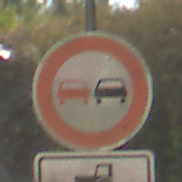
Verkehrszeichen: Ueberholverbot
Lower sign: SonstigeOderMehrspurigeFahrzeuge1
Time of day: MorningAfternoon
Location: Outdoor (Nature)
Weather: PartlyCloudy
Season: NotSpecified
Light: Natural